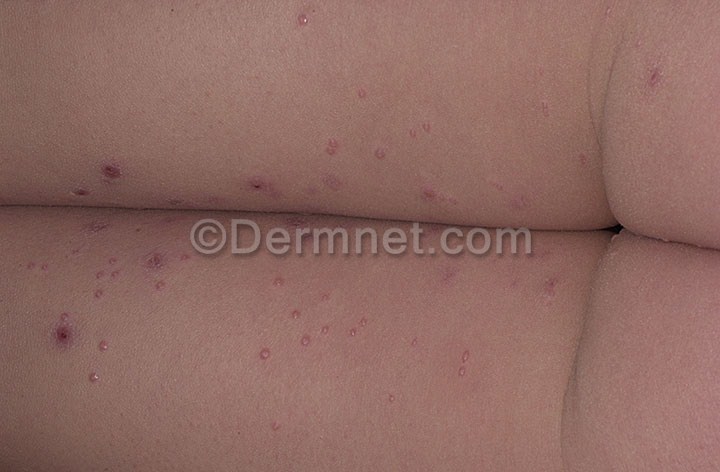
Disease: Herpes HPV and other STDs Photos